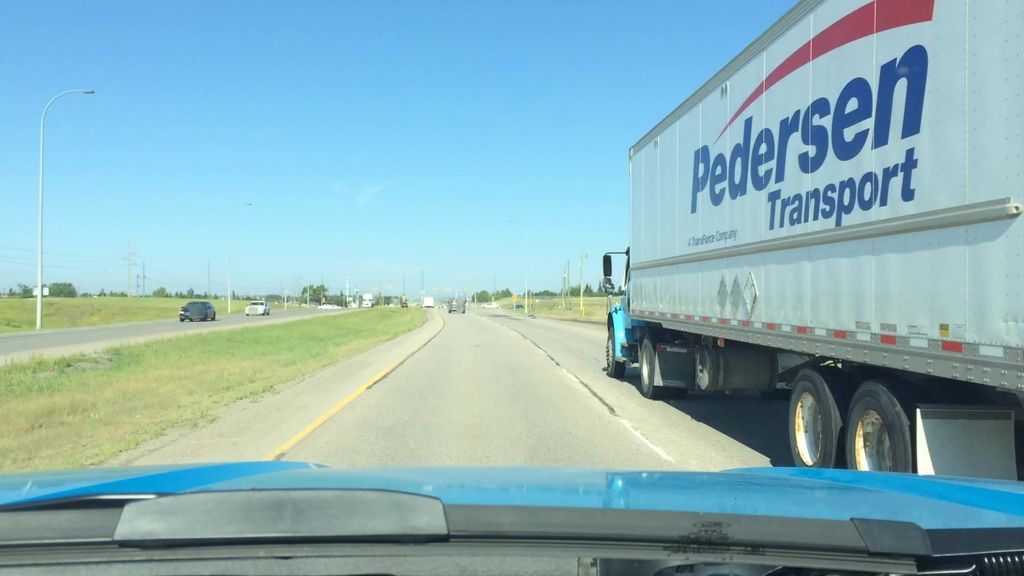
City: calgary